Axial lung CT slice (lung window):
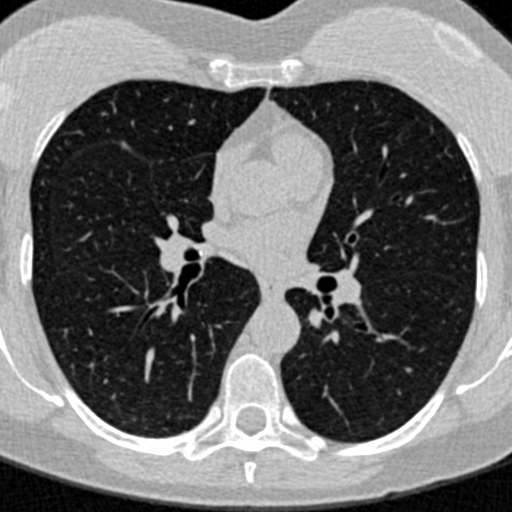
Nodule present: no